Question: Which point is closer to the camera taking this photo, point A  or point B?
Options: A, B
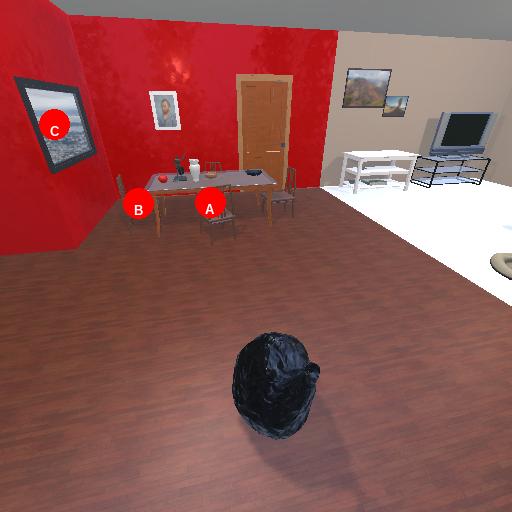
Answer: A